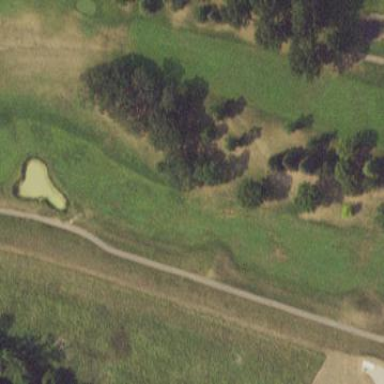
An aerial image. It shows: Grassy area designated as golf fairway.